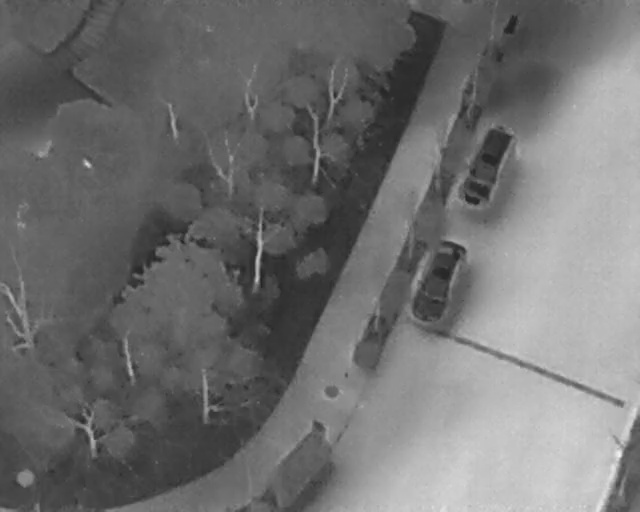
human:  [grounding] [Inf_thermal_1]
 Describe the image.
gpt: In the satellite image, there is  <ref>1 large car </ref> <box>[[61, 50, 75, 59, 17]]</box> located at center,  <ref>1 large car </ref> <box>[[68, 28, 82, 35, 21]]</box> located at right.